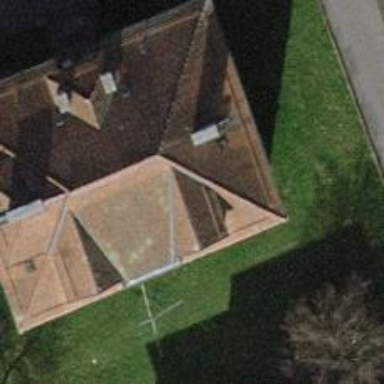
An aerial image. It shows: Hipped roof apartments building with roof tiles.